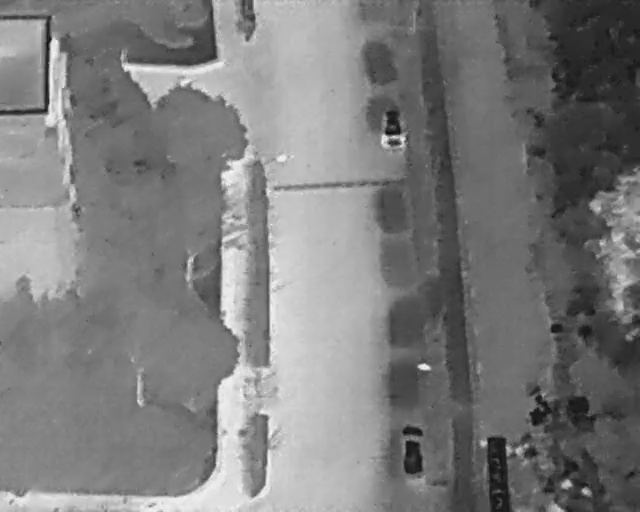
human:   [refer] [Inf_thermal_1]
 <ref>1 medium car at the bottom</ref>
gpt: <box>[[60, 85, 68, 90, 2]]</box>